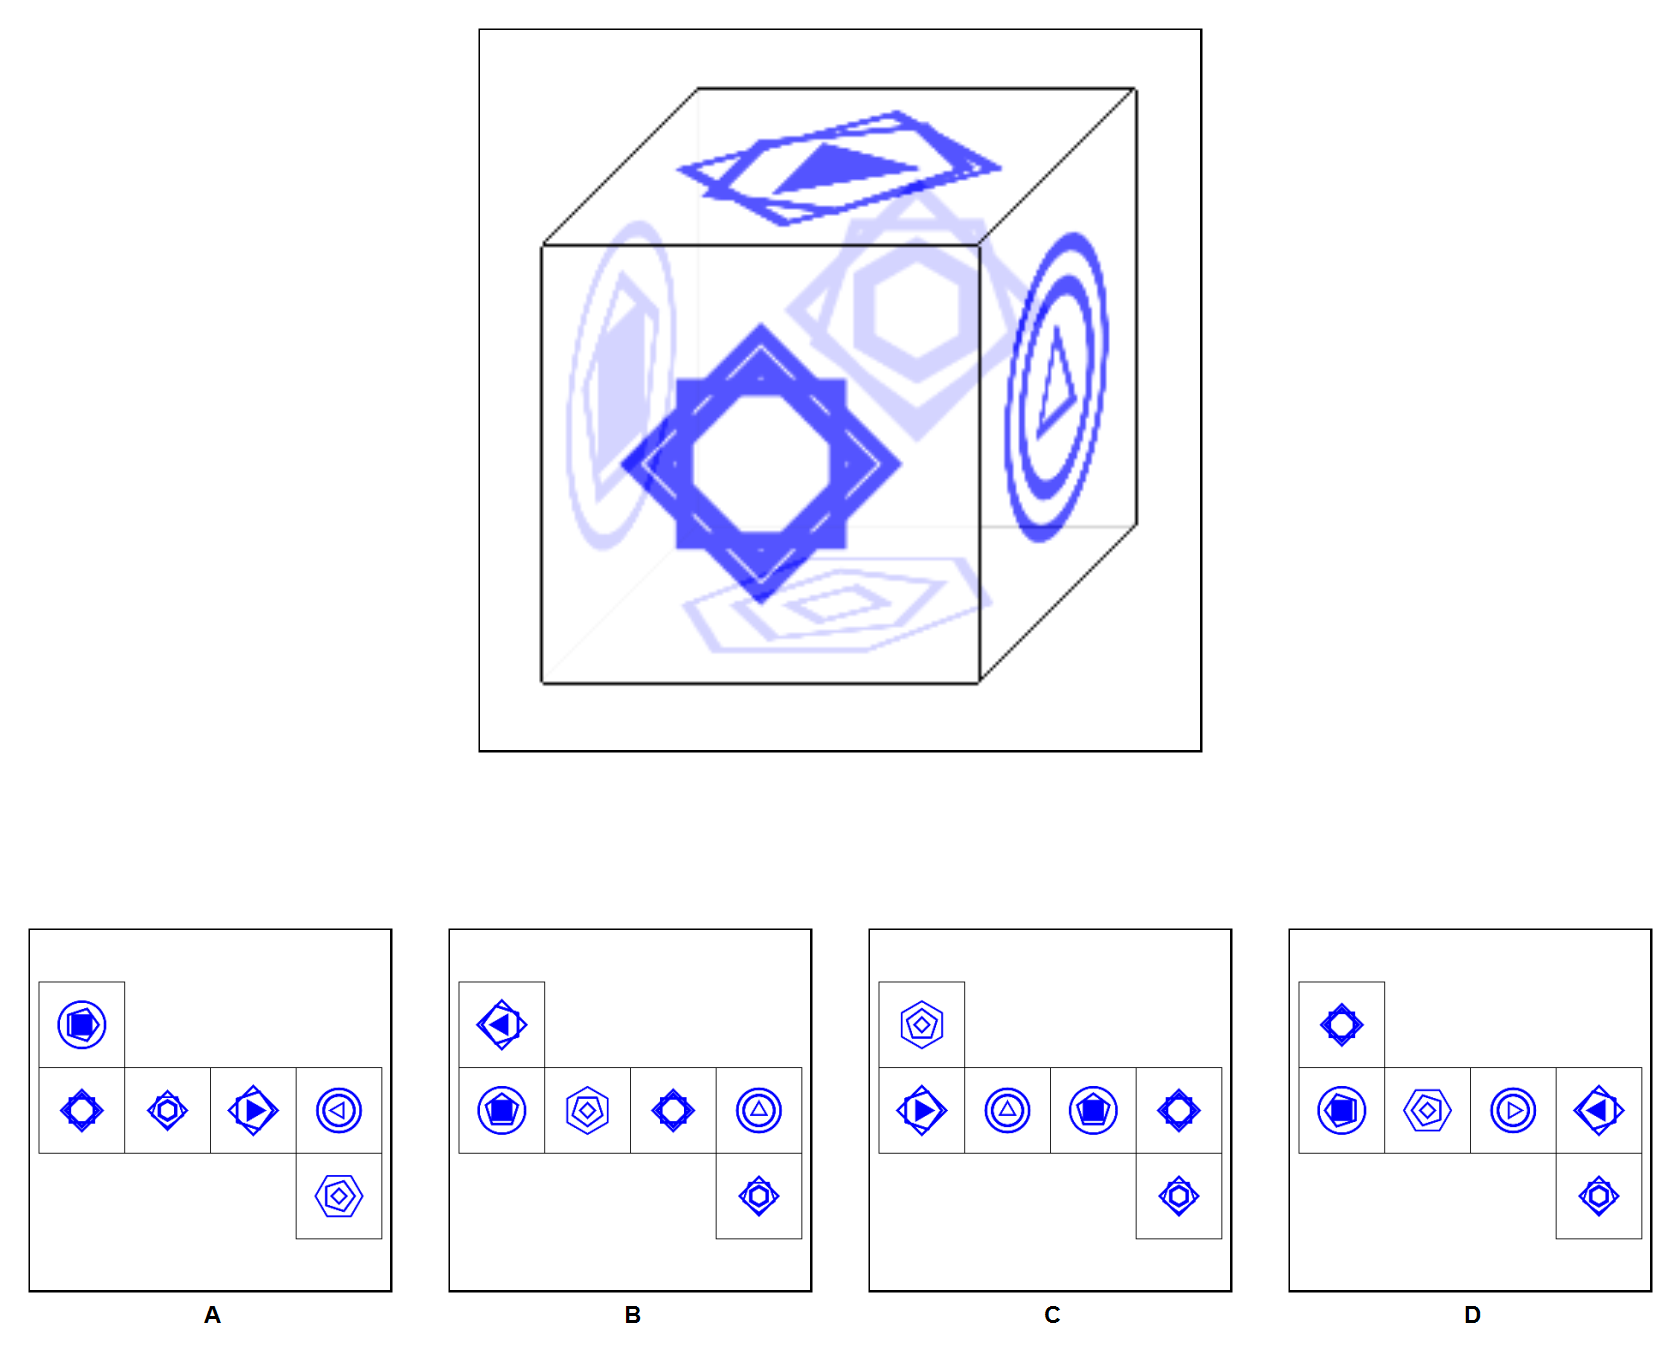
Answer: D